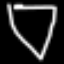
Label: diamond